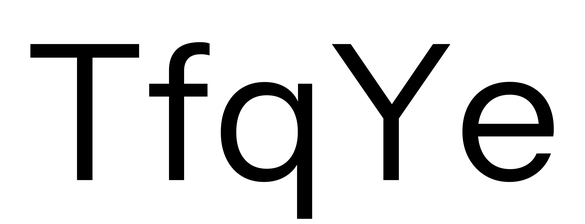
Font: InstrumentSans_Regular